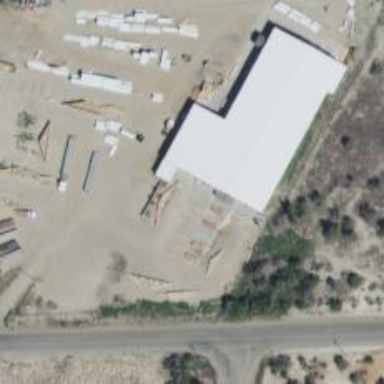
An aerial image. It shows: Sawmill craft.